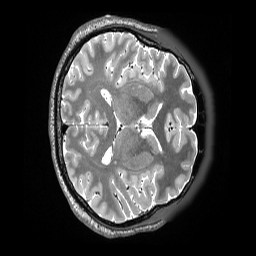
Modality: T2w
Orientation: axial
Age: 38
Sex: male